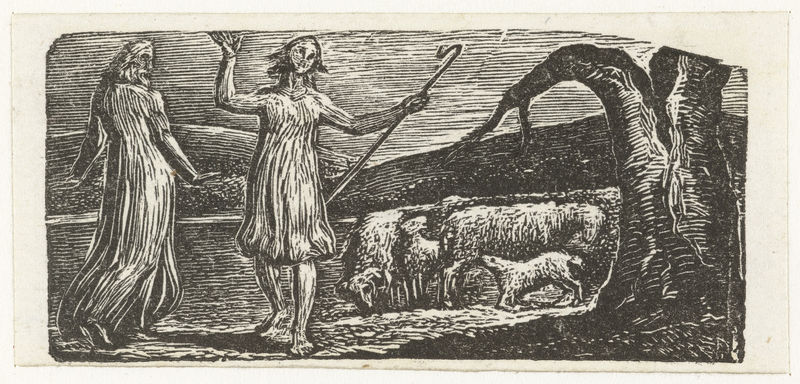
Titel: Colinet vertrekt droeviggestemd
Künstler: William Blake
Standort: Amsterdam
Institution: Rijksmuseum
Schlagwörter: baum, mann, landschaft, menschen, abend, frau, männer, schwarz, hunde, wiese, leute, alt, jung, trinken, feld, weide, land, person, holzschnitt, stab, acker, feldarbeit, berge, herde, linien, idylle, akcer, barfuss, lamm, schaf, idyllisch, stich, kupfer, rinde, generationen, hirtenstab, kupferstich, lämmer, schafe, lämmchen, hirte, schäfer, schaffe, morgens, säugen, schaffsmilch, schäfersstab, männliches individium